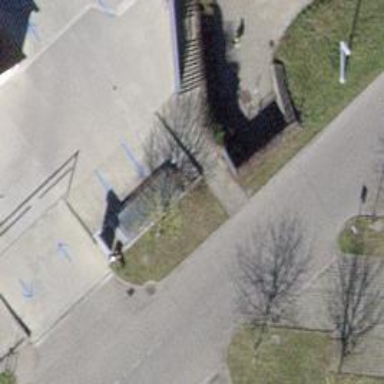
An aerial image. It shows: Road with steps.